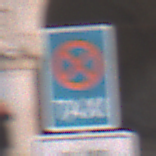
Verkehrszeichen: Taxenstand
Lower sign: SonstigeBeschraenkungen5
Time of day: SunriseSunset
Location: Outdoor (Urban)
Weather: Clear
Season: NotSpecified
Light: Natural